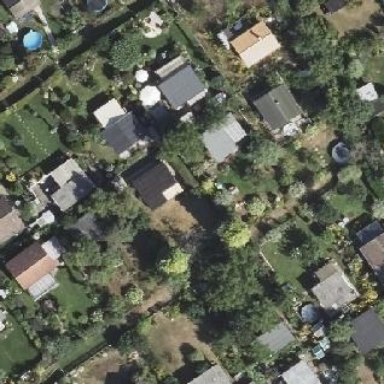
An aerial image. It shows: Plot in the allotments.